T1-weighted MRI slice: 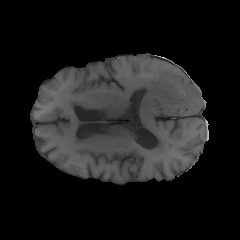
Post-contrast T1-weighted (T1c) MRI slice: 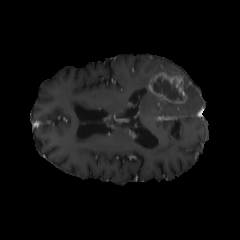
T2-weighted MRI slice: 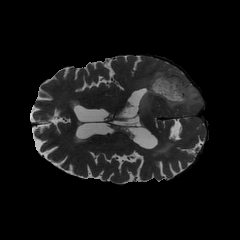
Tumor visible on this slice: yes